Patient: sex M, age 43
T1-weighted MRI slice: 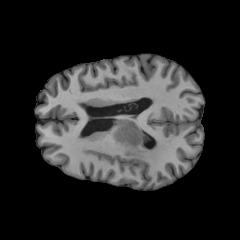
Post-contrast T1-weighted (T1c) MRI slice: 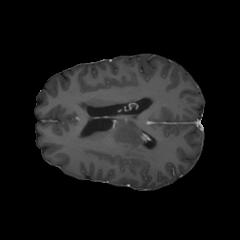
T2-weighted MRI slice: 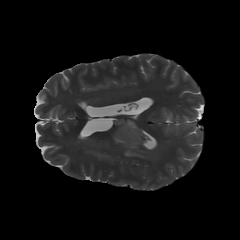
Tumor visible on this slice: yes
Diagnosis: Glioblastoma, IDH-wildtype
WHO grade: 4